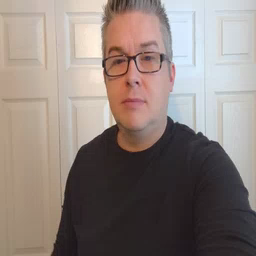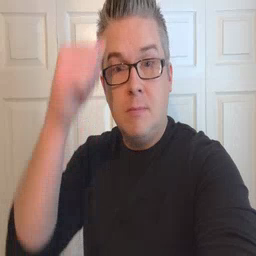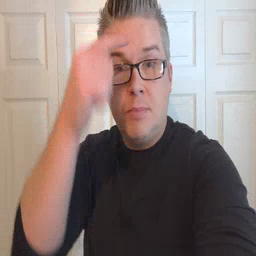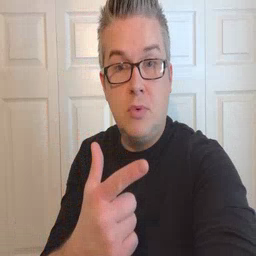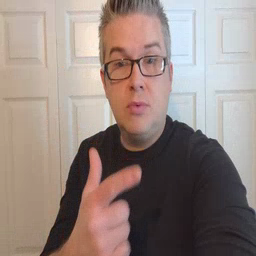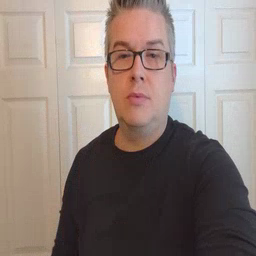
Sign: brother